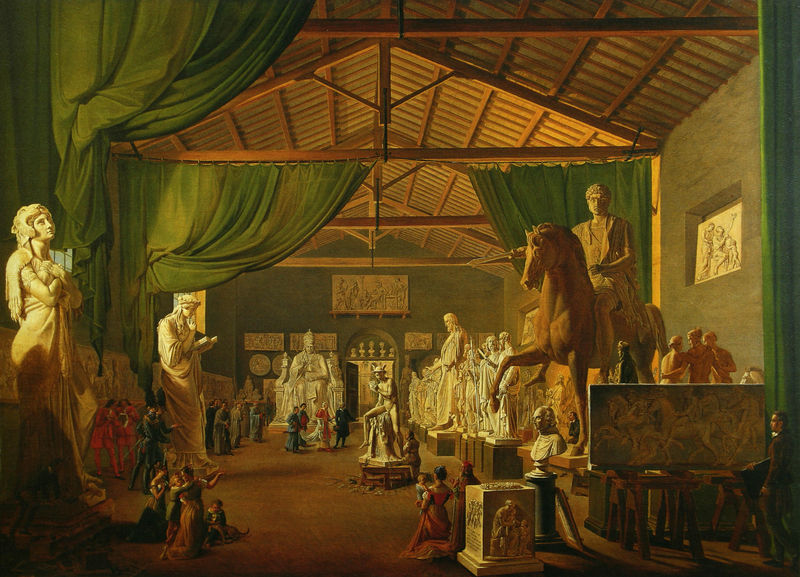
Titel: Papst Leo XII. besucht am Lukastag (18. Oktober) 1826 Thorvaldsens Werkstätten an der Piazza Barberini in Rom
Künstler: Hans Detlev Christian Martens
Standort: Kopenhagen
Institution: Thorvaldsen Museum
Schlagwörter: gemälde, gruppe, mann, schatten, weiß, dreieck, frauen, grün, menschen, ocker, braun, fenster, frau, grau, holz, licht, marmor, männer, raum, schwarz, dach, rot, beige, malerei, barock, falten, sockel, stein, bild, innenraum, vorhang, boden, figur, geistlicher, interieur, decke, kind, klassizismus, personen, krone, genre, kinder, pferd, reiter, engel, skulptur, statue, relief, bilder, bogen, farbe, besucher, saal, schemel, figuren, papst, soldaten, thron, grazien, vorhänge, büste, atelier, maler, staffelei, balken, plastik, podest, betrachter, galerie, halle, nische, antike, scheune, torbogen, denkmal, torso, künstler, leinwand, dachstuhl, helm, holzdecke, kunst, malen, ölmalerei, ausstellung, skulpturen, werkstatt, plastiken, statuen, zeichnen, stall, sparren, sammlung, museum, hermes, studium, statuetten, reliefs, louvre, gemölde, holzbalken, bräunlich, relieff, antikensammlung, dachbalken, gebälk, reiterstatue, reiterstandbild, dachgeschoss, pfetten, bildhauer, dachkonstruktion, trab, nero, statur, trennwand, figurengruppe, rün, stauen, dachgestühl, ceasar, kunstsammlung, kunstwerke, ausgeblichen, drei grazien, thorvaldsen, schabracken, reiterbildnis, skulpturengalerie, canova, asservaten, dernkmal, die drei grazien, michelasngelo, publiktum, volons, vorferlauf, hale, skzlpturen, ss, kindeerr, holzsparren, rmatelier, büstenfenster, reisterstandbild